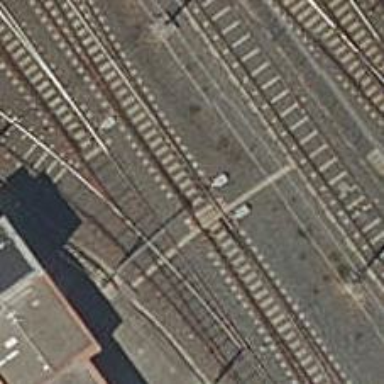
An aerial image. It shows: Railway switch.